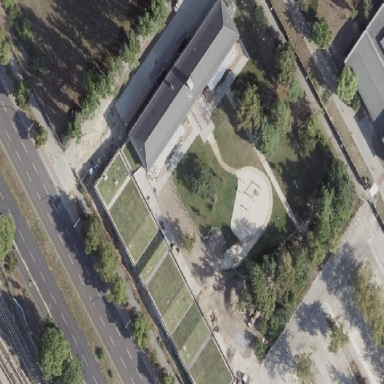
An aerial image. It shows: Kindergarten.